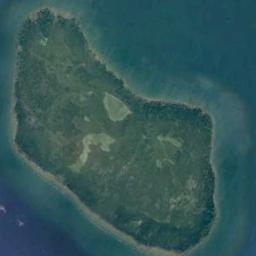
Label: island